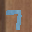
Label: 7